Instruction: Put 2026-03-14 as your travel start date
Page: home
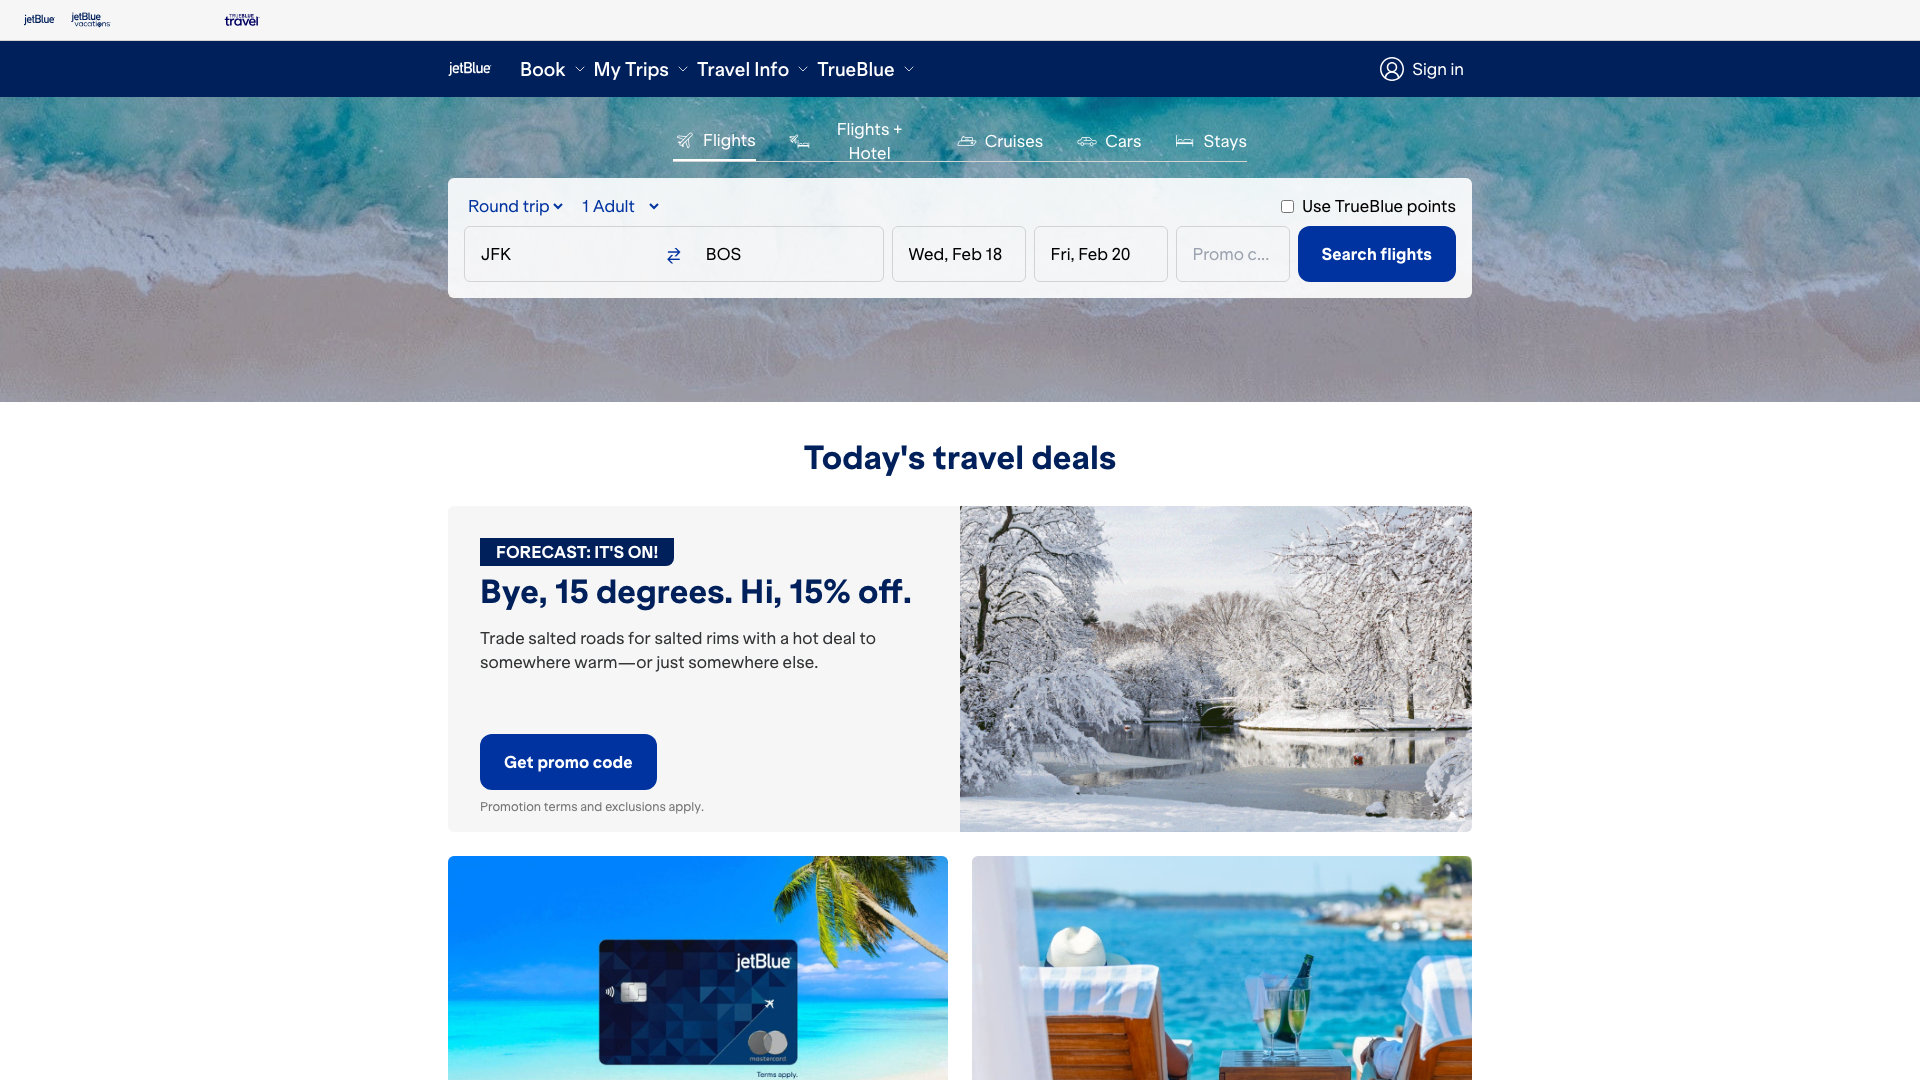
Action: type